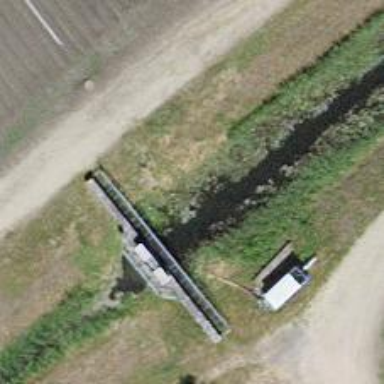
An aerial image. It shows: Drain waterway.